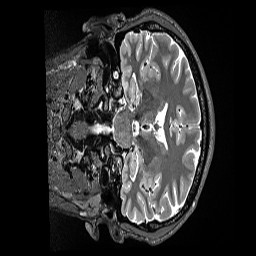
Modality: T2w
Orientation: coronal
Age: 32
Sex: male
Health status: ill
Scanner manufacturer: siemens
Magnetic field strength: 3 T
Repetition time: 3.2 s
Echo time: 0.564 s